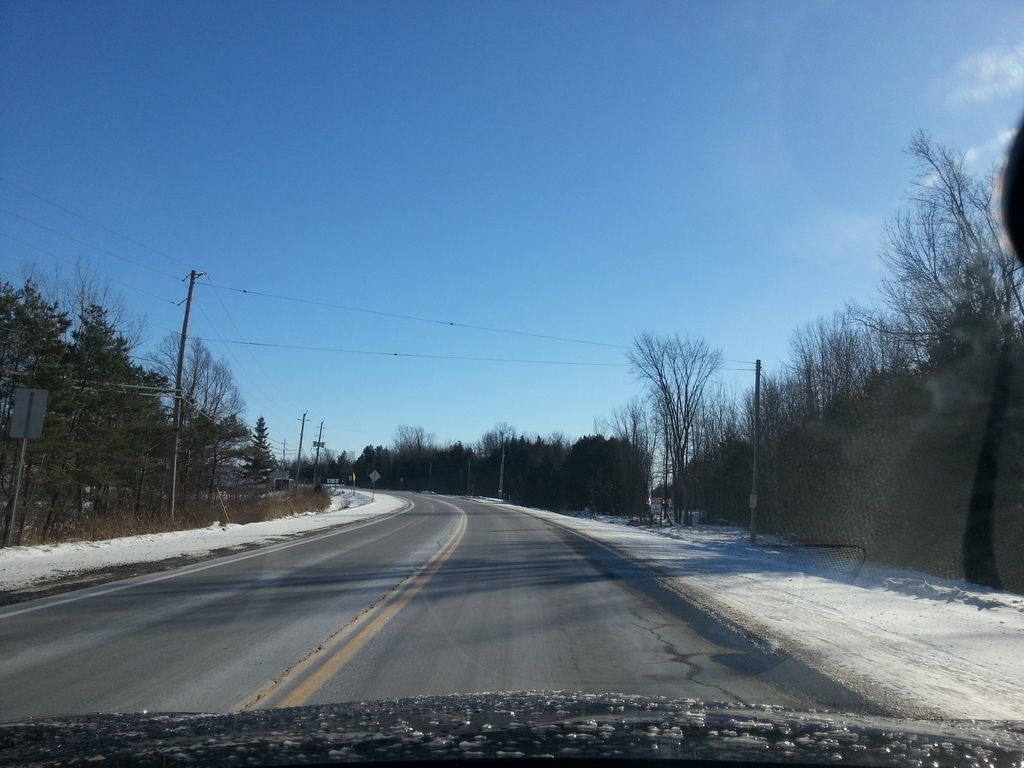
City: ottawa-gatineau